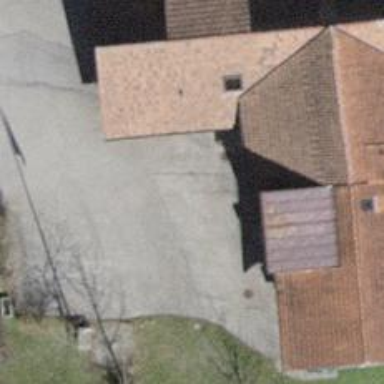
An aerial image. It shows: Café.